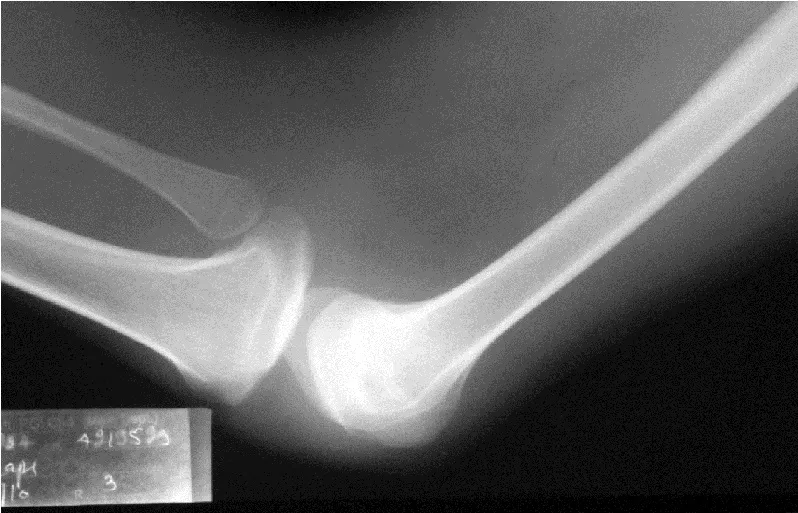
X-Ray of the knee showing absent of patella.
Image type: radiology (x_ray)